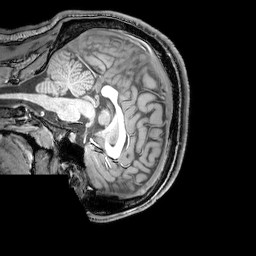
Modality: T1w
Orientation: sagittal
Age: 23
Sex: male
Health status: healthy
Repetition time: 0.081 s
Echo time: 0.037 s